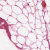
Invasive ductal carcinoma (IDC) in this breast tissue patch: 0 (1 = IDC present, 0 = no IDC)